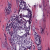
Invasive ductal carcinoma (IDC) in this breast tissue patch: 1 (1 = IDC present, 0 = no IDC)